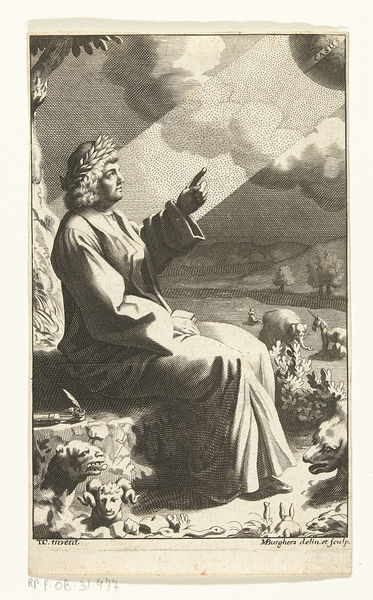
Titel: Dichter in de wildernis
Künstler: Michael Burghers
Standort: Amsterdam
Institution: Rijksmuseum
Schlagwörter: feder, himmel, kopf, mann, weiß, wolken, landschaft, sitzen, finger, frau, grau, kleid, köpfe, licht, schwarz, zeichnung, tiere, mensch, brunnen, hase, grafik, buch, druck, stich, strahl, schlange, kugel, kranz, lorbeer, tintenfass, globus, bär, einhorn, elefant, widder, amm